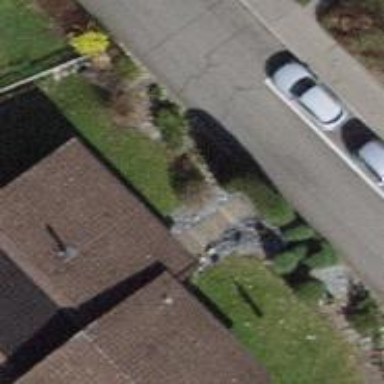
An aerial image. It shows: Steps made of paving stones.